Interaction volume radius: 5 \u00c5
Interaction volume height: 20 \u00c5
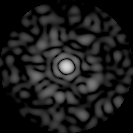
Disorder parameter: 0.829